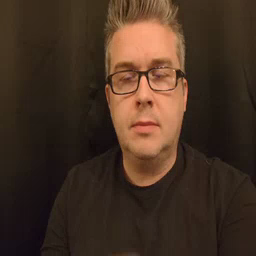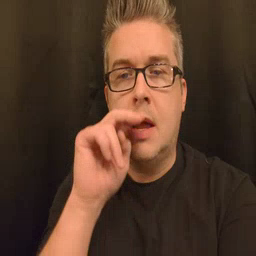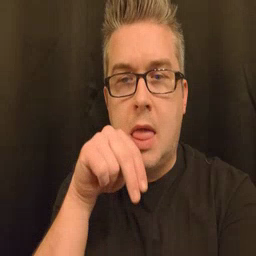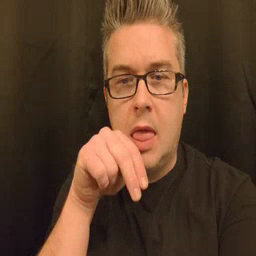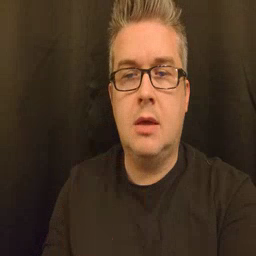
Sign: tongue